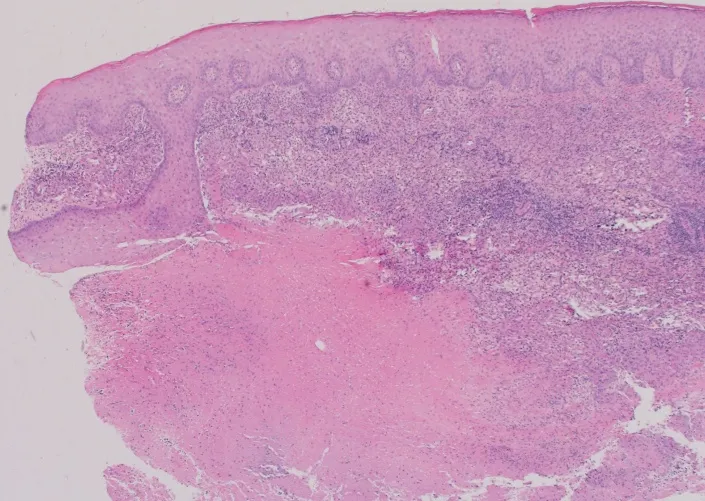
Hematoxylin and eosin (H&E) stain of skin punch biopsy demonstrates necrotizing
granulomatous inflammation ( magnification).
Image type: pathology (h&e)